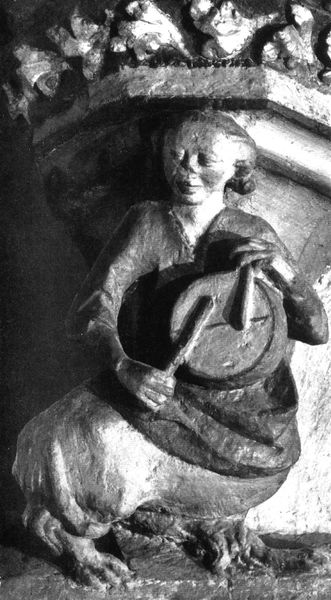
Titel: Nordhausen, Dom
Standort: Nordhausen (EU - D - Thüringen)
Schlagwörter: dunkel, körper, mann, bewegung, finger, frau, grau, kleid, mund, nase, säule, tier, rock, hemd, augen, gesicht, mensch, stein, hände, instrument, kirche, figur, haare, musik, engel, skulptur, beine, lächeln, relief, füße, klein, dekor, musikinstrument, sitzt, pfoten, bronze, plastik, foto, schwarz weiß, stöcke, trommel, kapitell, mischwesen, kniend, fabelwesen, religiös, löwe, freundlich, halbwesen, sphinx, bildhauer, rhythmus, pauke, schlegel, tierfüße, pratzen, portalskulptur